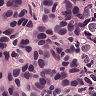
Metastatic tissue present: yes